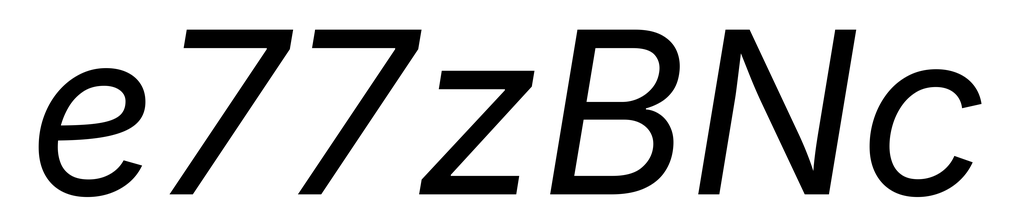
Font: Inter-Italic_Italic